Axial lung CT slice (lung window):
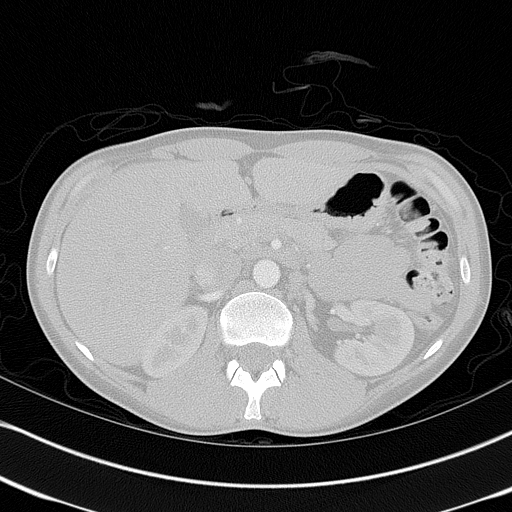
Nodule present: no